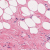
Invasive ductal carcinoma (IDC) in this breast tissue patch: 0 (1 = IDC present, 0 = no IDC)